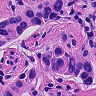
Metastatic tissue present: yes